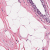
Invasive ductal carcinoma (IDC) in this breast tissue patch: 0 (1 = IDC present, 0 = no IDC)